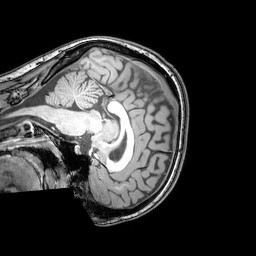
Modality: T1w
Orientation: sagittal
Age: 21
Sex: female
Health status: healthy
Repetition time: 0.081 s
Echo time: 0.037 s